Question: I am trying add input boxes to a button type style. My effort is below. It works but the 'button' with the input box is much fatter (height) than the one without. Is it possible to make the height the same?
'''
<div class="btn btn-info">I'm nice and slim</div>
<div class="btn btn-info">help <input type="text" class="input-mini" placeholder="Type here"> I'm too fat!</div>
'''

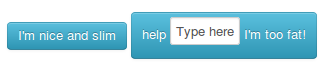
Answer: '''
.btn > input {
font-size: 11px;
height: 16px;
line-height: 16px;
margin-bottom: 0;
padding-bottom: 0;
padding-top: 0;
}
'''